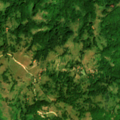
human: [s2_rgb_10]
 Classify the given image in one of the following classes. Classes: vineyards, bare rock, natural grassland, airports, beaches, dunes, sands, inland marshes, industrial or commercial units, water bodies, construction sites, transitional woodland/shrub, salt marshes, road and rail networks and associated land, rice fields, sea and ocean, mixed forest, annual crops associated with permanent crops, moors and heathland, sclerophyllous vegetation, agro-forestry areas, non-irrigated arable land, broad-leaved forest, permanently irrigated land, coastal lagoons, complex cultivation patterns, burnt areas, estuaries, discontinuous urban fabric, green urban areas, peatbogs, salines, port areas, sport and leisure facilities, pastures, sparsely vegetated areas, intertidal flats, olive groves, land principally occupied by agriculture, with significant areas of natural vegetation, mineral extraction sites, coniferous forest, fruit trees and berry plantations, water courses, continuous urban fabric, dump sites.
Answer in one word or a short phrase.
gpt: broad-leaved forest, natural grassland, transitional woodland/shrub